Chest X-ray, AP view. Patient: 54 years old, sex M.
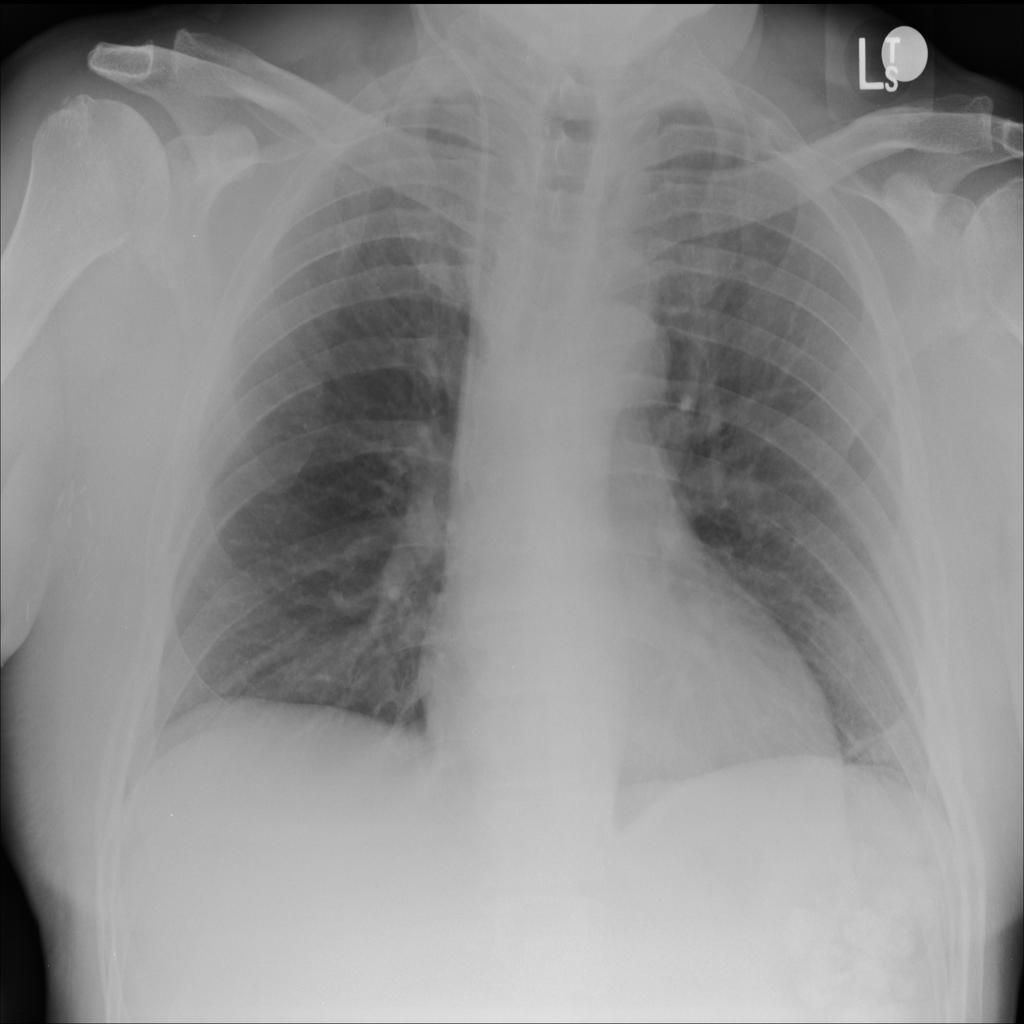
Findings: No Finding